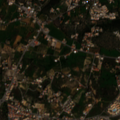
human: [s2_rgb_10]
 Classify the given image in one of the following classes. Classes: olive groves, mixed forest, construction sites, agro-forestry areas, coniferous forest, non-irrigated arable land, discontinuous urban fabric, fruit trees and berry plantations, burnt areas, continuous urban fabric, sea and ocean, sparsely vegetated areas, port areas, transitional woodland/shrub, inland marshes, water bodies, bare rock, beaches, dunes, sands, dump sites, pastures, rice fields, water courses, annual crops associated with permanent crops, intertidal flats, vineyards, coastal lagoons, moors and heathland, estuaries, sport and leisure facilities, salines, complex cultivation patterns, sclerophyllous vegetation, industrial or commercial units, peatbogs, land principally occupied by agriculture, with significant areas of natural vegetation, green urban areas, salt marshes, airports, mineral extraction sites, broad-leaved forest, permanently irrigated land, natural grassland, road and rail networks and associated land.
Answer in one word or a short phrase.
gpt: discontinuous urban fabric, annual crops associated with permanent crops, complex cultivation patterns, land principally occupied by agriculture, with significant areas of natural vegetation